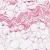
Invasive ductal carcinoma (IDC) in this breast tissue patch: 0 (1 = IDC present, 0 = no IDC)